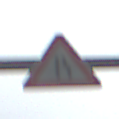
Verkehrszeichen: EinseitigVerengteFahrbahnRechts
Umgebung: Roofed, Beach
Tageszeit: Midday
Wetter: Overcast
Licht: Natural
Jahreszeit: NotSpecified
Kontrast: LowContrast